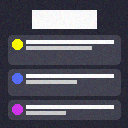
Screen state: on